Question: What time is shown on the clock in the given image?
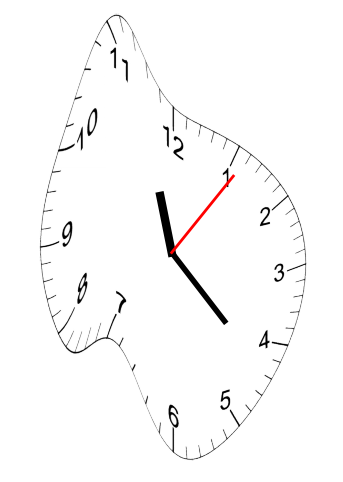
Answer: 11:22:06